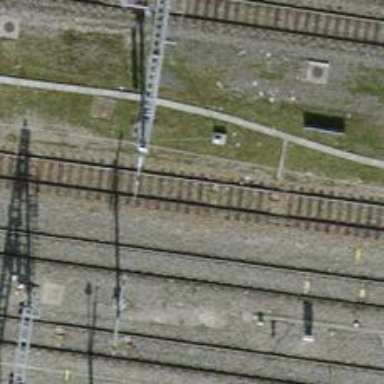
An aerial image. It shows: Electrified rail siding with contact line.